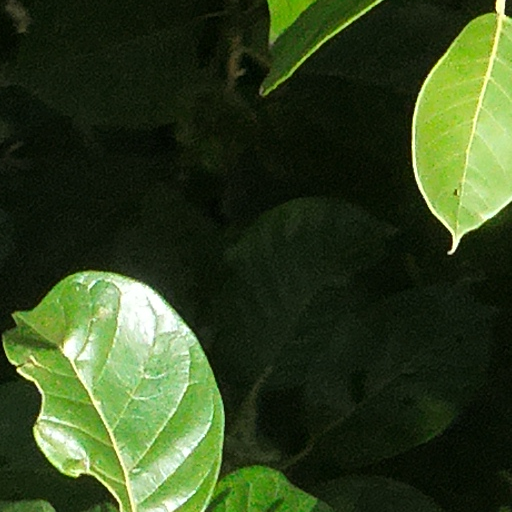
Species: Hieronyma alchorneoides
GBIF accepted scientific name: Hieronyma alchorneoides
Crown area (m\u00b2): 337.914